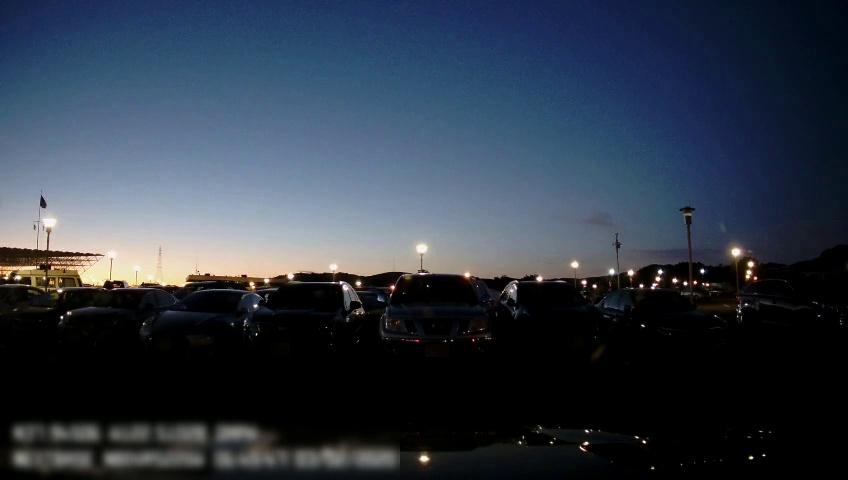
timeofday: Night
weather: Other
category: Drivable Space
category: Vehicles | SUV
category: Vehicles | Car
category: Vehicles | SUV
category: Vehicles | Truck
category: Vehicles | SUV
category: Vehicles | Car
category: Vehicles | Car
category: Vehicles | Car
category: Vehicles | Car
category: Vehicles | Other LV
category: Vehicles | SUV